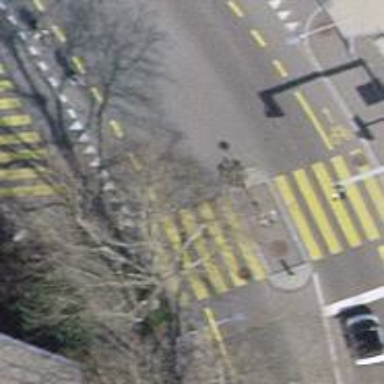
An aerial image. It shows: Marked crossing with pedestrian island.